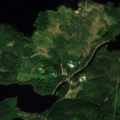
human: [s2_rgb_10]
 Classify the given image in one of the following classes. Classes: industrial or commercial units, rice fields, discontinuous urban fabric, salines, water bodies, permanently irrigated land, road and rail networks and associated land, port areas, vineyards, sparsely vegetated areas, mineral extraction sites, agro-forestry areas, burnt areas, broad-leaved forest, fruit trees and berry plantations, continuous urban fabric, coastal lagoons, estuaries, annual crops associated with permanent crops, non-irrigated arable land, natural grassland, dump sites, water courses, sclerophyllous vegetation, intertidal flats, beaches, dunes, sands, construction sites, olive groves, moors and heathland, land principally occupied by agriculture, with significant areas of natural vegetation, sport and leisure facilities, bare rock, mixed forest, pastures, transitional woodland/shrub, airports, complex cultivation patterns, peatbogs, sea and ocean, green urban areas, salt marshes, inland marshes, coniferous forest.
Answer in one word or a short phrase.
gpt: coniferous forest, mixed forest, water bodies